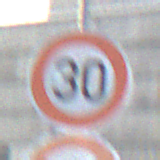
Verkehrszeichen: Geschwindigkeit30
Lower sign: UeberholverbotKraftfahrzeuge
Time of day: SunriseSunset
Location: Outdoor (Urban)
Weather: PartlyCloudy
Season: NotSpecified
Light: Natural